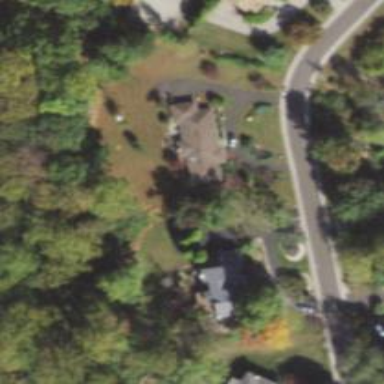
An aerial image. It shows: Driveway.